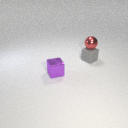
small gray rubber cube behind small purple metal cube